Question: I am working on a project in thermal physics, and for that I need to compare a histogram with a smooth curve. My problem is that the histogram is placed to the right for the curve (the curve is consistent going though the upper left corner of the bars):

I want the curve to go though the middle of the top of the bars, like it should. It might looks like a trifle, but it really irritates me. I hope someone can help me!
The program looks like this:
'''
import numpy as np
import matplotlib.pyplot as plt
#--Constants--
M = 20 # Jmax
N = 1000 # Number of J values
T = 50 # Actually T/theta_r
J1 = np.linspace(0,M,N)
J2 = np.linspace(0,M,M+1)
#--Calculate z--
def z(J):
return(2*J+1)*np.exp(-J*(J+1)/T)
#--Plot--
width = .9 #Width of columns
plt.bar(J2, z(J2), width=width) #Plotting histogram
#plt.xticks(ind + width / 2, ind) #Replacing the indexes under the columns
plt.plot(J1,z(J1),'-r', linewidth=2)
SZ={'size':'16'}
plt.title('Different terms $z(j)$ plotted as function of $j$',**SZ)
plt.xlabel('$j$',**SZ)
plt.ylabel('$z(j)$',**SZ)
plt.show()
'''
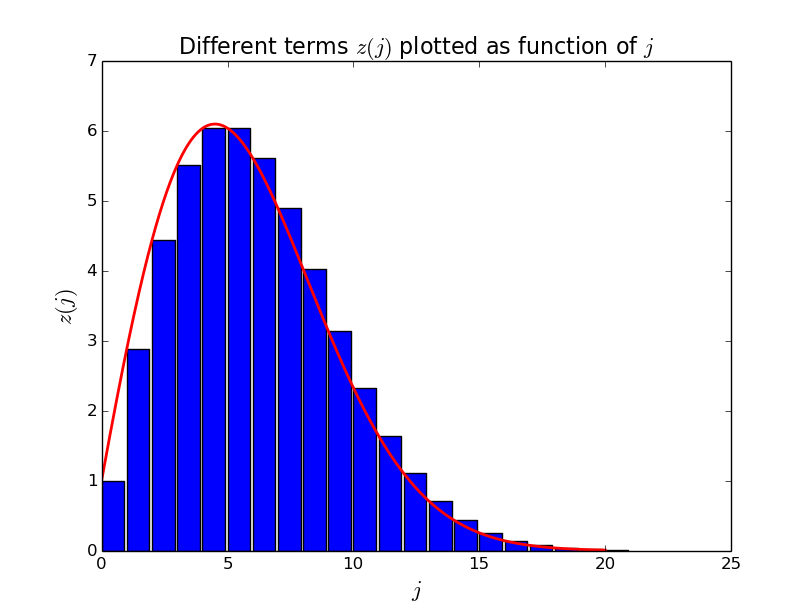
Answer: The first argument to <URL>' you need to offset the positions of the edges by minus half the bar width:
'''
plt.bar(J2 - 0.5 * width, z(J2), width=width)
'''